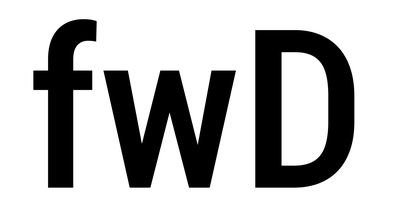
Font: Roboto_Condensed_Medium